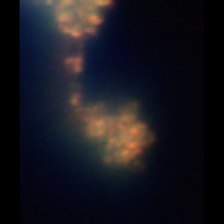
Taxon: Unknown_detritus
Group: Unknown